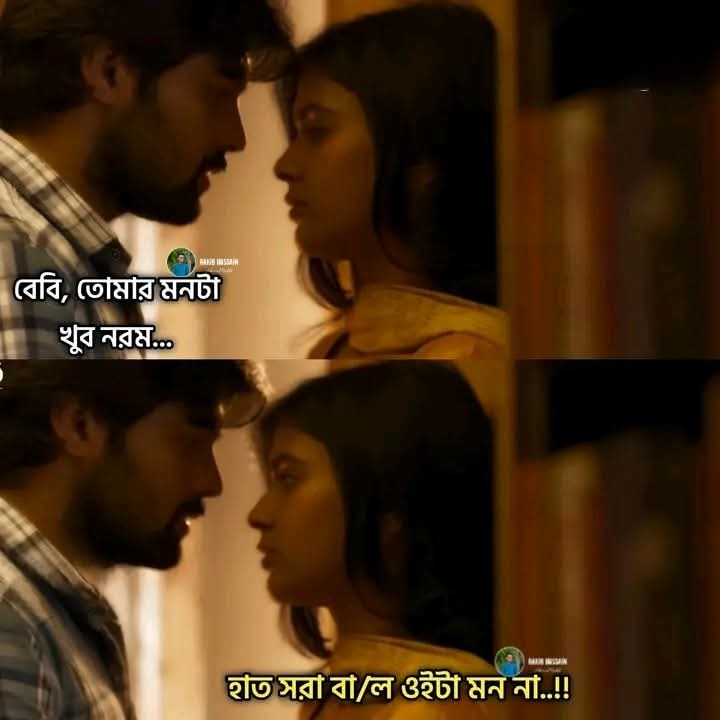
Text: বেবি, তোমার মনটা খুব নরম...
হাত সরা বা/ল ওইটা মন না..!!
Label: Non Hate